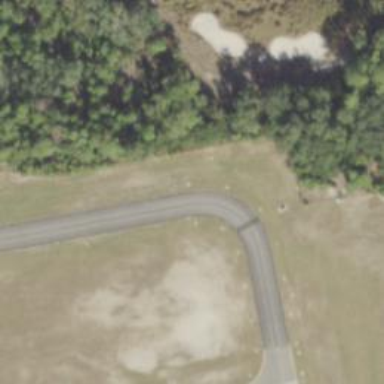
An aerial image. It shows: Image of taxiway at airport.